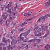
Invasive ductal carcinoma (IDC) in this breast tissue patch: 1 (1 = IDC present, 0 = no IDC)